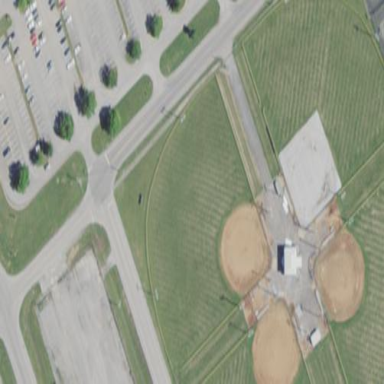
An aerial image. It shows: Baseball pitch for leisure and sports activities.